Question: I'm new to mvc3. I created one web project though mvc3 . On Index page of my Customer model, i added following code which is generating the result as follows-

'''
<span class="callSapn">@if (item.Calls.Count != 0)
{
@Html.Label("Calls(");
@Html.DisplayFor(modelItem => item.Calls.Count);
@Html.Label(")");
}</span>
'''
, means the span generated result will be the title for Actionlink.
How to do this?
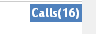
Answer: '''
@Html.ActionLink(string.Format("Calls({0})", item.Calls.Count), "action_name")
'''
If the action is in the current controller. Otherwise all the other overloads accept link text: <URL>